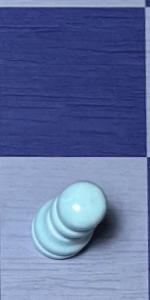
Label: Pawn_White